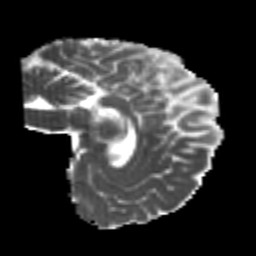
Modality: MD
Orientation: sagittal
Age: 20
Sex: female
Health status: healthy
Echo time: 0.074 s